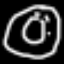
Label: donut